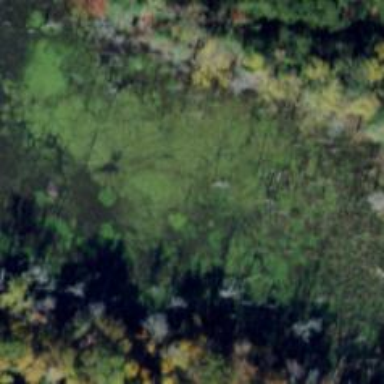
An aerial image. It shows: Wetland area.